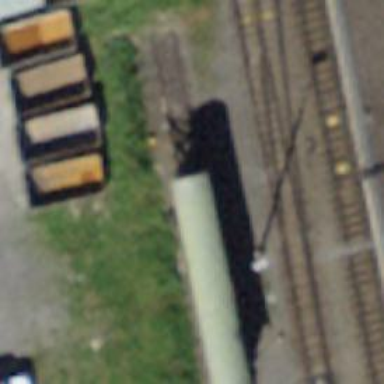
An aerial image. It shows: Railway buffer stop.